Field crop: maize
Growth stage: 2
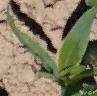
Species: maize